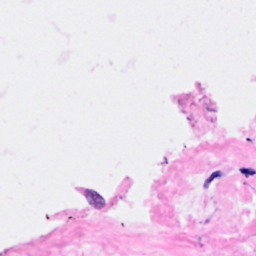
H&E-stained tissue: Breast